Interaction volume radius: 5 \u00c5
Interaction volume height: 35 \u00c5
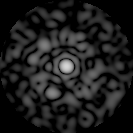
Disorder parameter: 0.8184